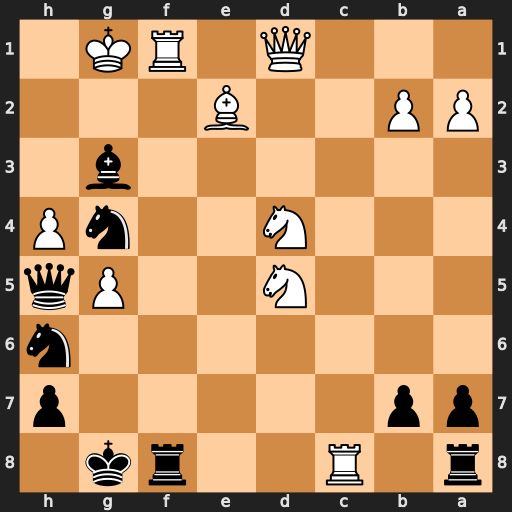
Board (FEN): r1R2rk1/pp5p/7n/3N2Pq/3N2nP/6b1/PP2B3/3Q1RK1
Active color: b
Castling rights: -
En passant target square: -
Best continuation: Raxc8 Nf6+ Rxf6